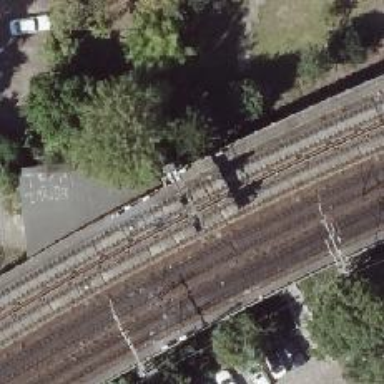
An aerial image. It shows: Railway signal.